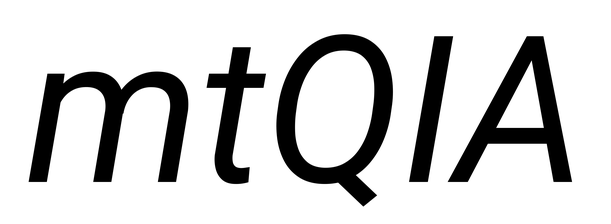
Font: Roboto-Italic_Italic